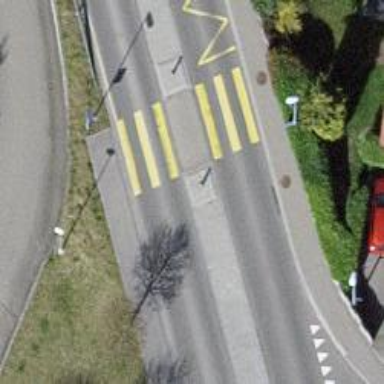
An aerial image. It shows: Marked crossing with zebra stripes on the road.